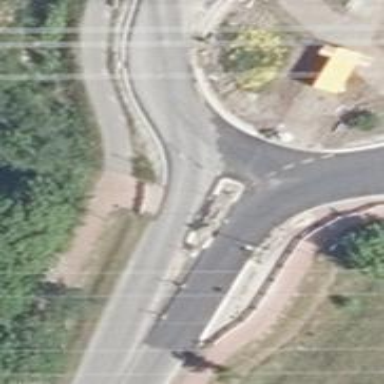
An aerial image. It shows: Uncontrolled crossing with pedestrian island.